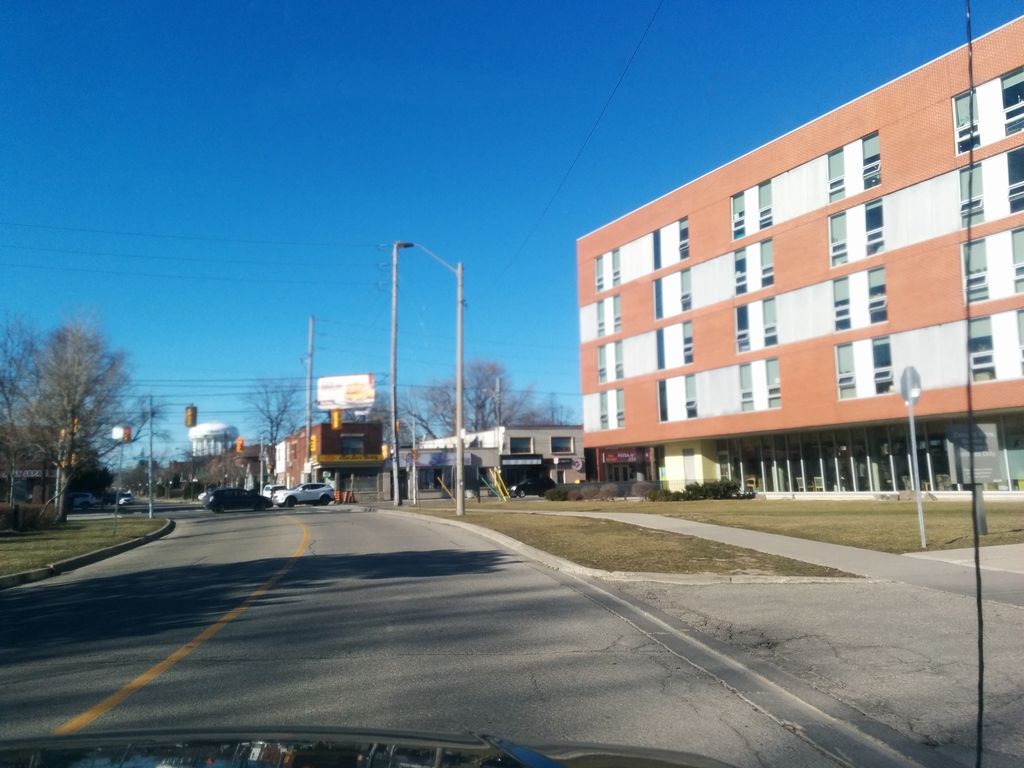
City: toronto